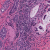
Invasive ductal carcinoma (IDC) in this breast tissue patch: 0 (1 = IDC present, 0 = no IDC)